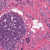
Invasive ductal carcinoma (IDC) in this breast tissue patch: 0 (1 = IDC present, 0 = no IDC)